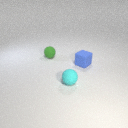
small green rubber sphere behind small blue rubber cube